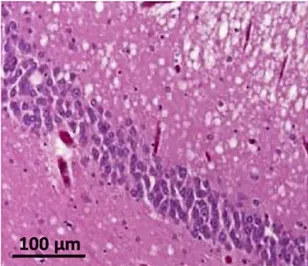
Histological and immunohistochemical features. Spongiform degeneration with intermediate size vacuoles affecting cortical . Hippocampus.
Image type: pathology (immunostaining)